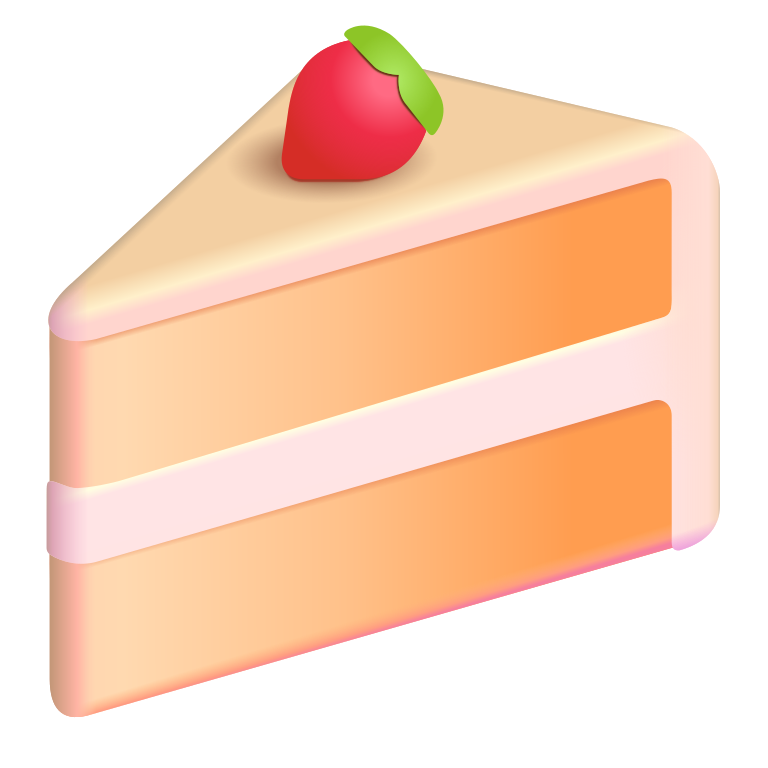
shortcake color